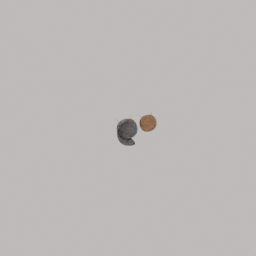
Label: furniture